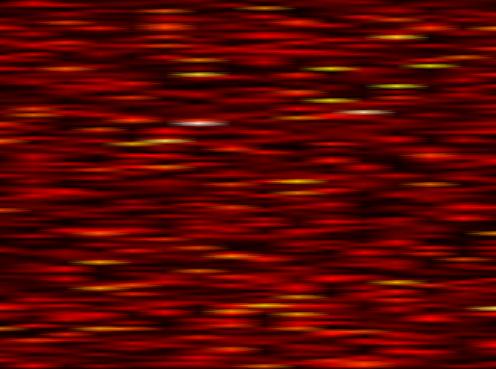
Label: FOFDM